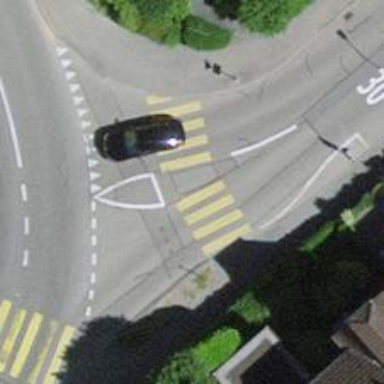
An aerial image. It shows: Zebra crossing on the road.